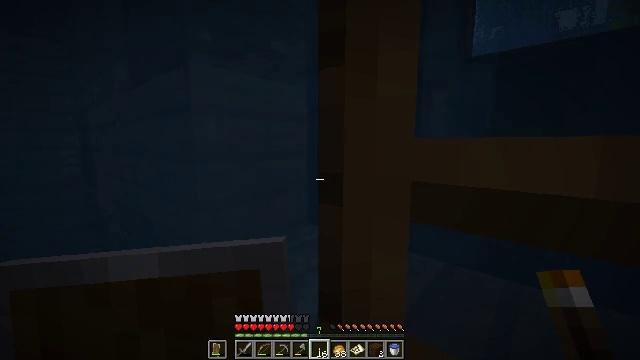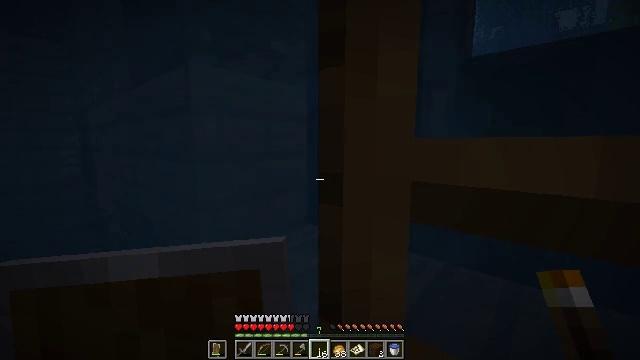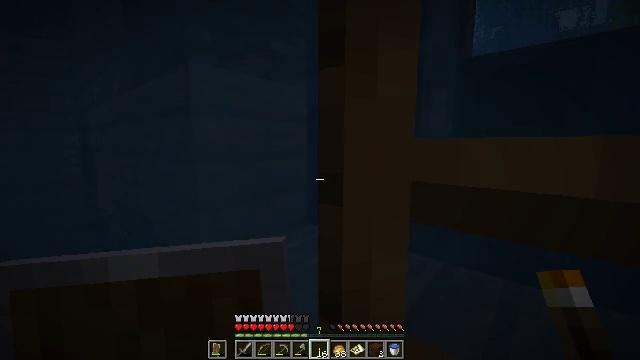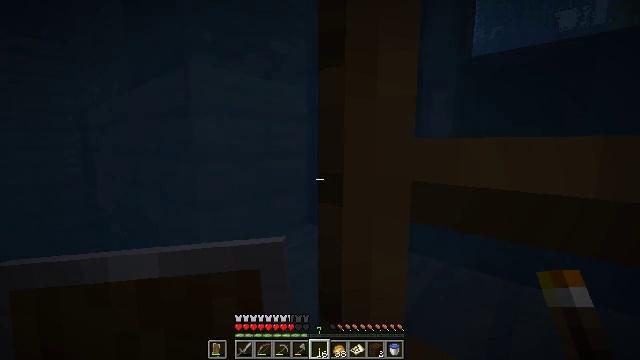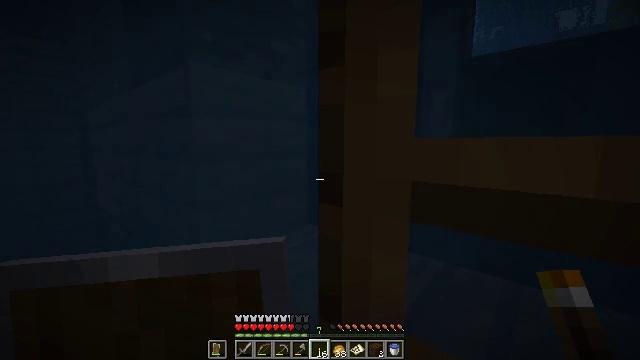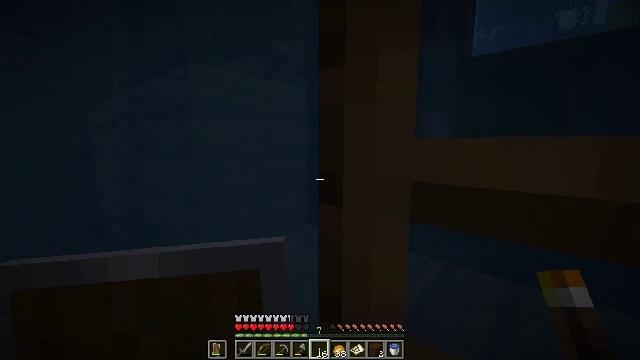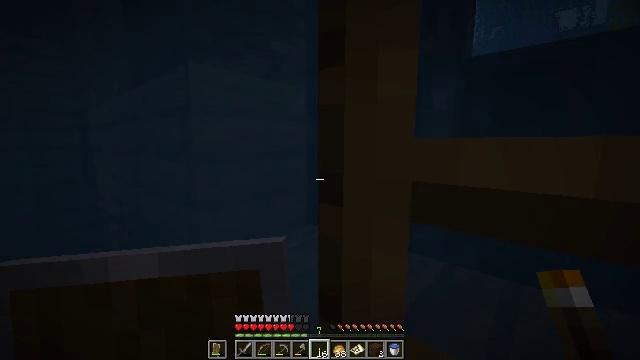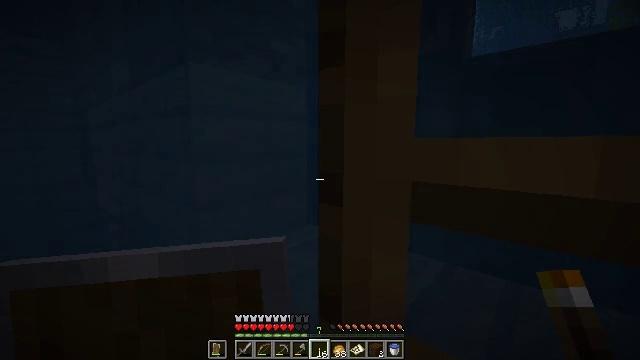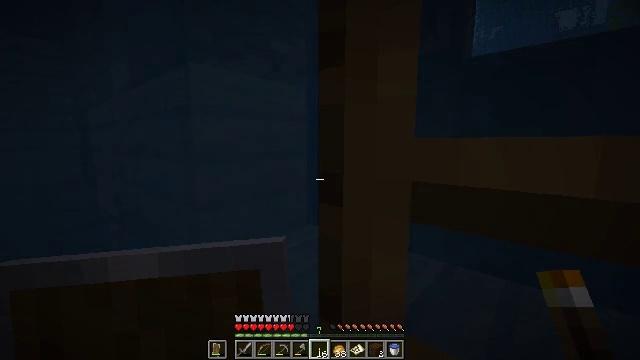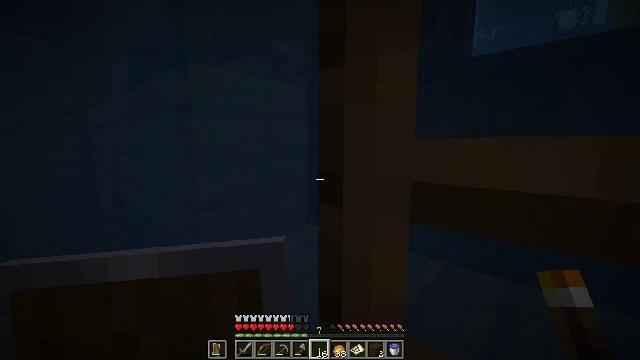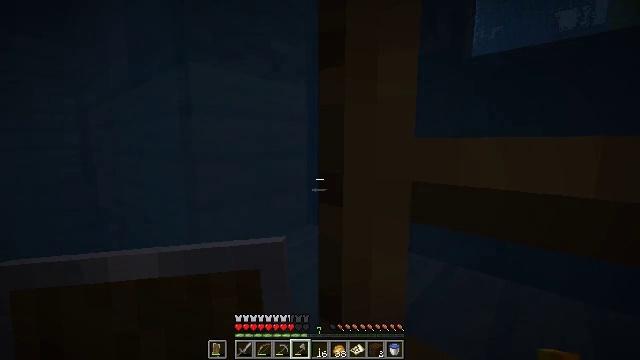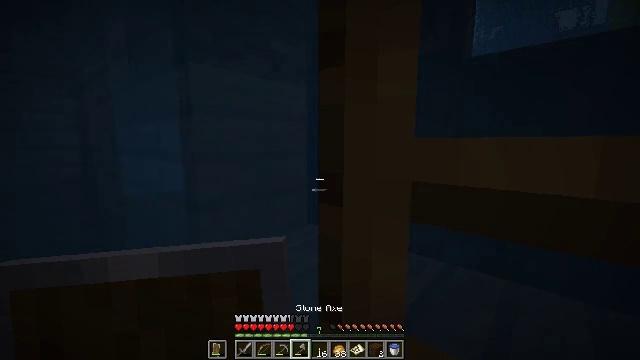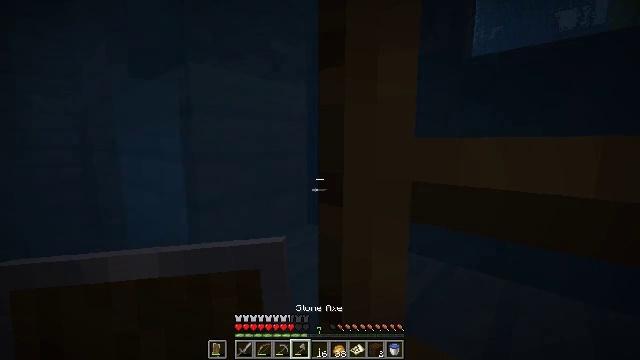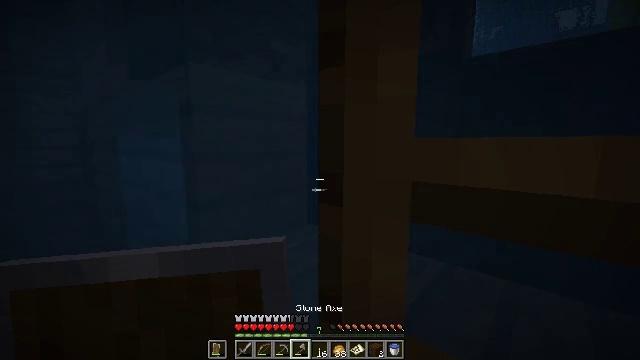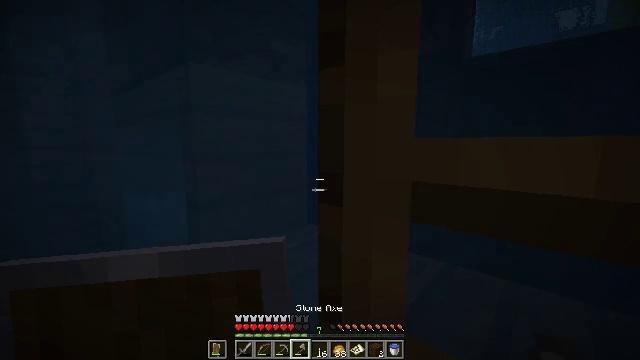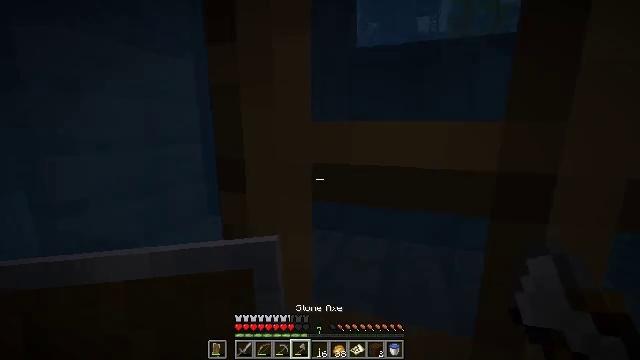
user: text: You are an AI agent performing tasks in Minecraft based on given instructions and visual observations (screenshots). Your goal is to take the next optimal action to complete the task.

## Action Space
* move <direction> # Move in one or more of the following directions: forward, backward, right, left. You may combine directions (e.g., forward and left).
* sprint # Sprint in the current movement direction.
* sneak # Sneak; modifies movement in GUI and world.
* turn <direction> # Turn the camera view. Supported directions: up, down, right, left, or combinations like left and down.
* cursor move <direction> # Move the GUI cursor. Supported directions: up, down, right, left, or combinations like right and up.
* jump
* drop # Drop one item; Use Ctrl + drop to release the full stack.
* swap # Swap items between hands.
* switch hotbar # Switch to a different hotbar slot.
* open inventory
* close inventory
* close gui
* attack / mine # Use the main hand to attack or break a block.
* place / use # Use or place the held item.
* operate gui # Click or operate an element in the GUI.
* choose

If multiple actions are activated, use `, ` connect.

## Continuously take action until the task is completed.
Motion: motion action
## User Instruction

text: Destroy the oak door to retrieve it.
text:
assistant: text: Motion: no_op
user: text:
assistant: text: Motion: no_op
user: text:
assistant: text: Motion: no_op
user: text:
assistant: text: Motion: no_op
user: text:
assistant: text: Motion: no_op
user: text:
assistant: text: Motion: no_op
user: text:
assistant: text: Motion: no_op
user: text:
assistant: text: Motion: no_op
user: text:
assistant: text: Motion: no_op
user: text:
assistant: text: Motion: switch to hotbar 4
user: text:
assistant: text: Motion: switch to hotbar 4
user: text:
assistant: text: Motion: no_op
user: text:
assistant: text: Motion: no_op
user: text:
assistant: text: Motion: no_op
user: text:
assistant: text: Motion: turn right and down
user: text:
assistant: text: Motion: turn right and down
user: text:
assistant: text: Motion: turn right and down
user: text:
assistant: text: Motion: turn right and down
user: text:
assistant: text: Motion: turn right
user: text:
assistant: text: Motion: attack / mine
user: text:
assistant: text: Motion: turn left and up, attack / mine
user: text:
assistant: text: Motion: turn left and up, attack / mine
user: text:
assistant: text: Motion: turn up, attack / mine
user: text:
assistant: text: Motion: attack / mine
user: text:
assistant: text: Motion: attack / mine
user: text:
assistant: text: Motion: attack / mine
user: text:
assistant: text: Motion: attack / mine
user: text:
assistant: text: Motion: attack / mine
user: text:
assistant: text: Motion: attack / mine
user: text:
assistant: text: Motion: attack / mine